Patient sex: F
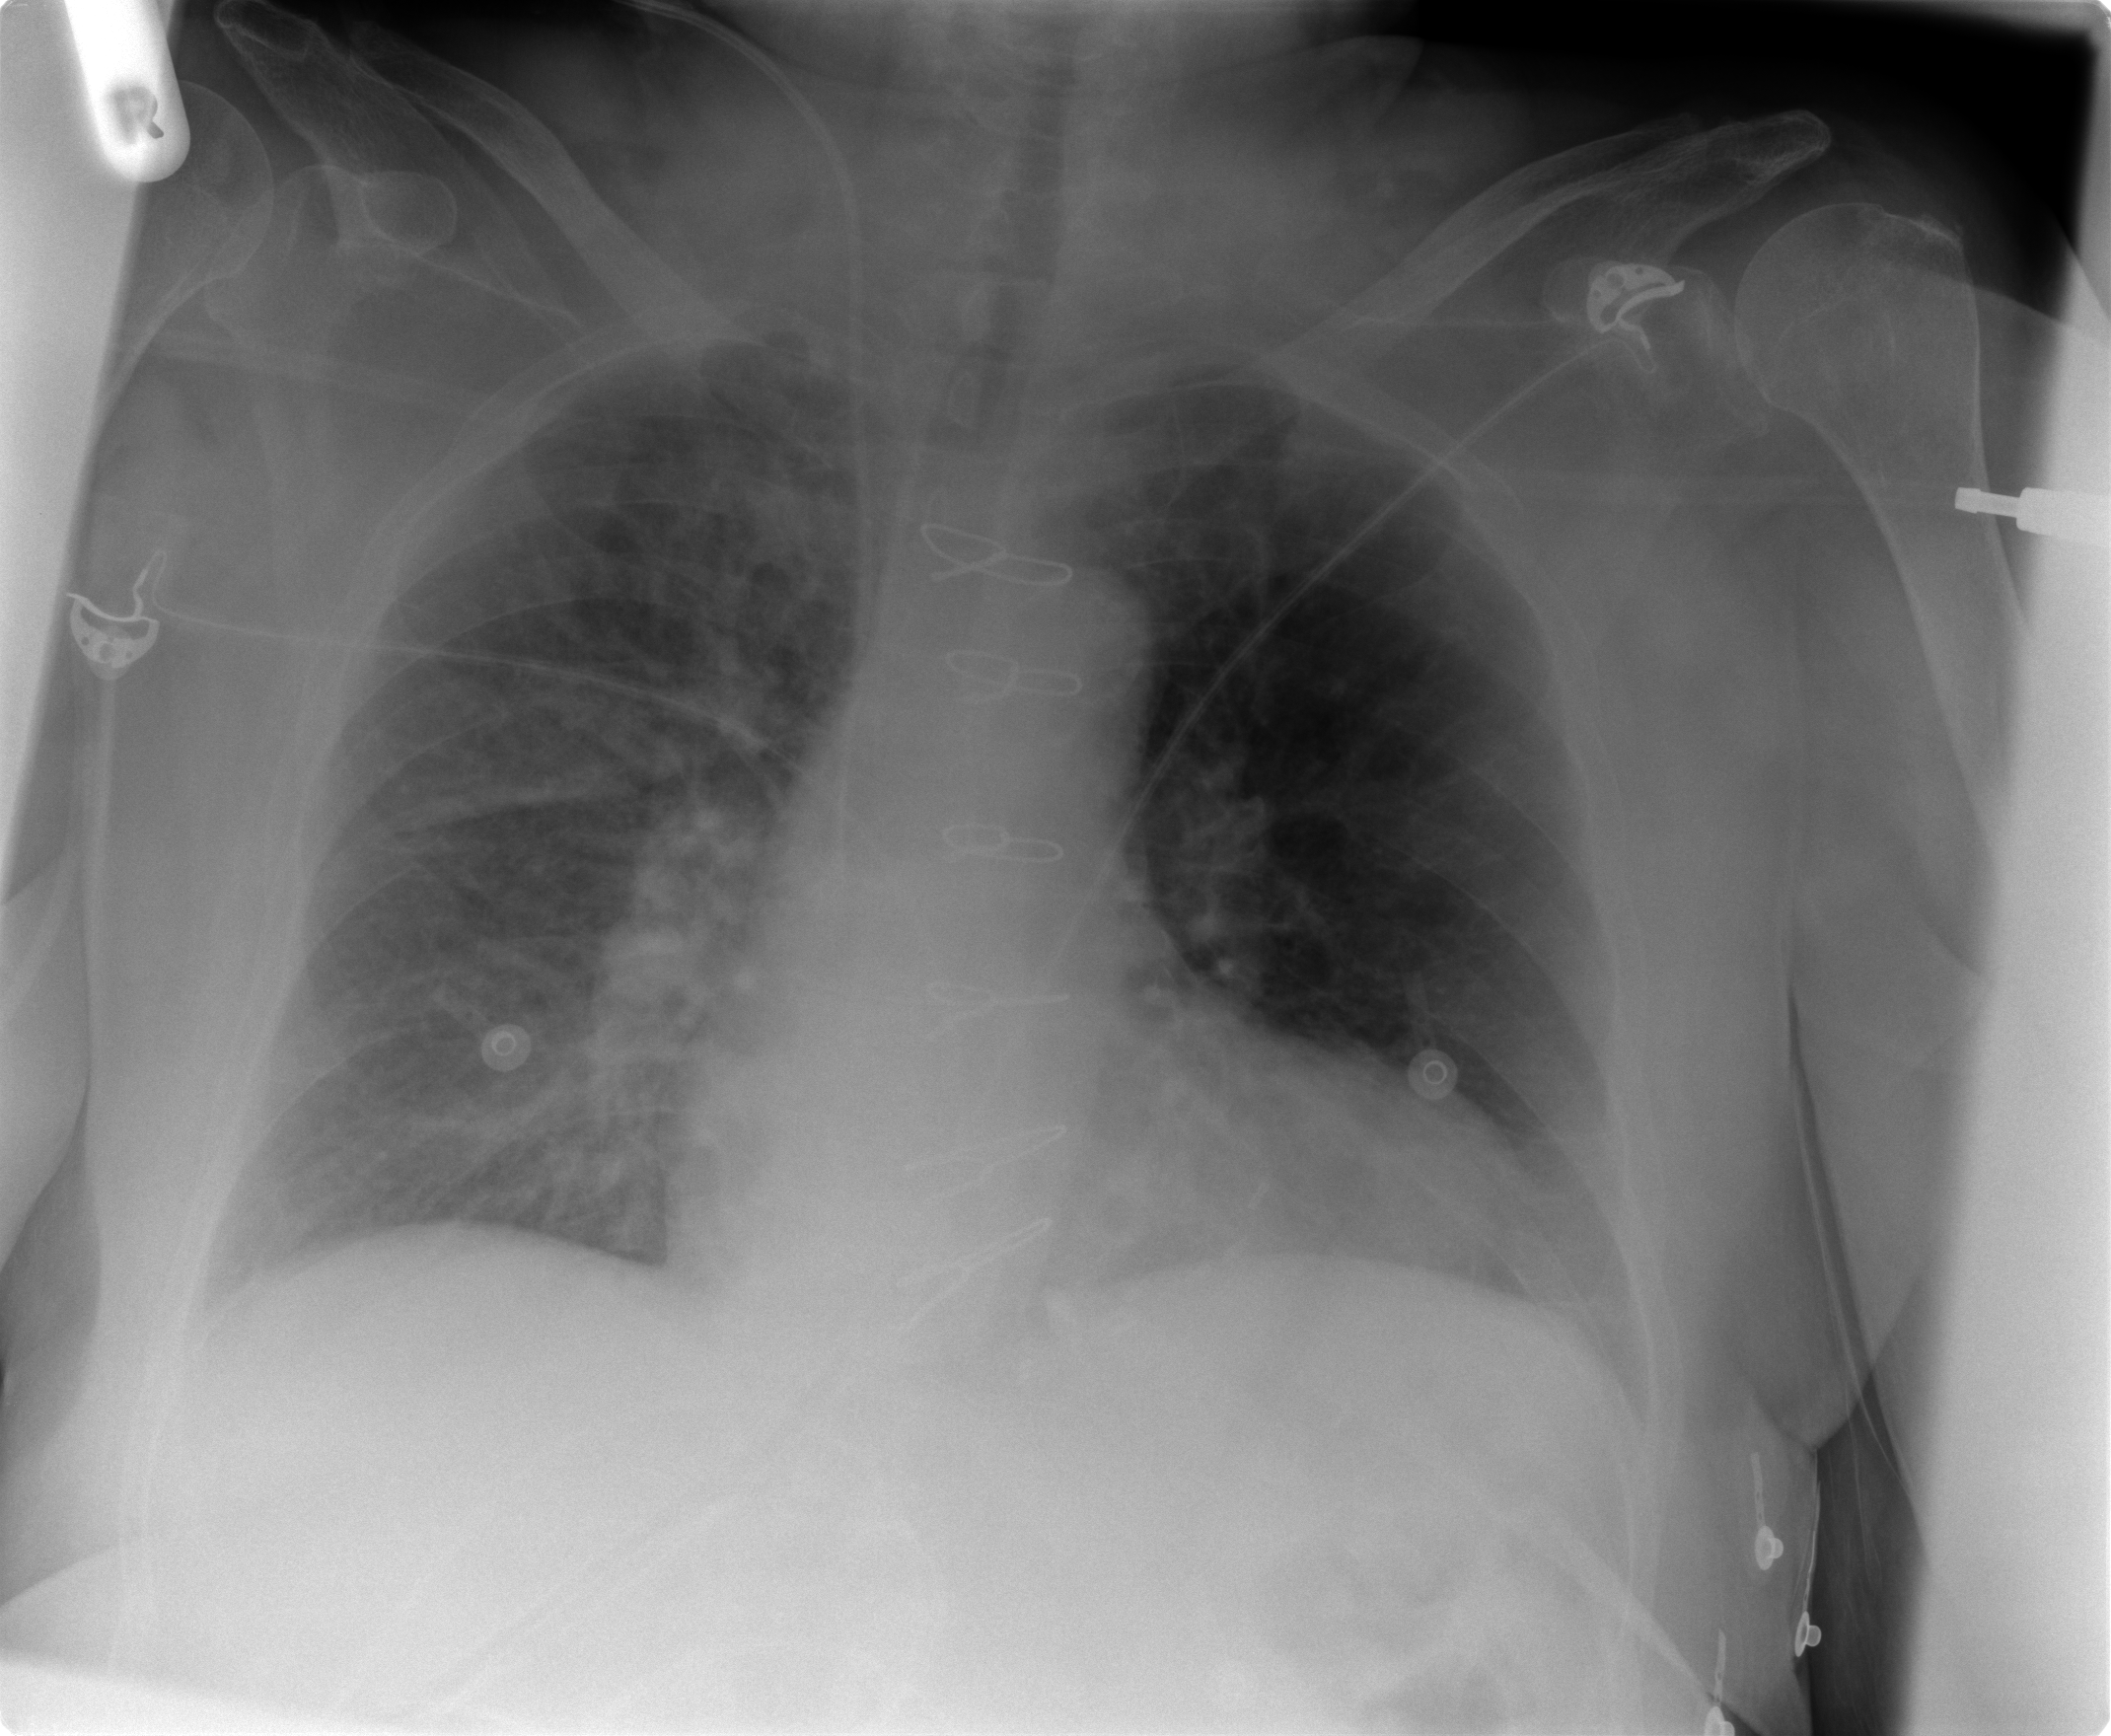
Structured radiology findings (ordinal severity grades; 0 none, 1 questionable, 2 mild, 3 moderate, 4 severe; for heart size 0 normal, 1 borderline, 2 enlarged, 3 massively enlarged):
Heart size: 2
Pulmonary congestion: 0
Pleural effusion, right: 0
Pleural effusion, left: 0
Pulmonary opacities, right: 2
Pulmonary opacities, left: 0
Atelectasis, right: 2
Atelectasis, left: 0